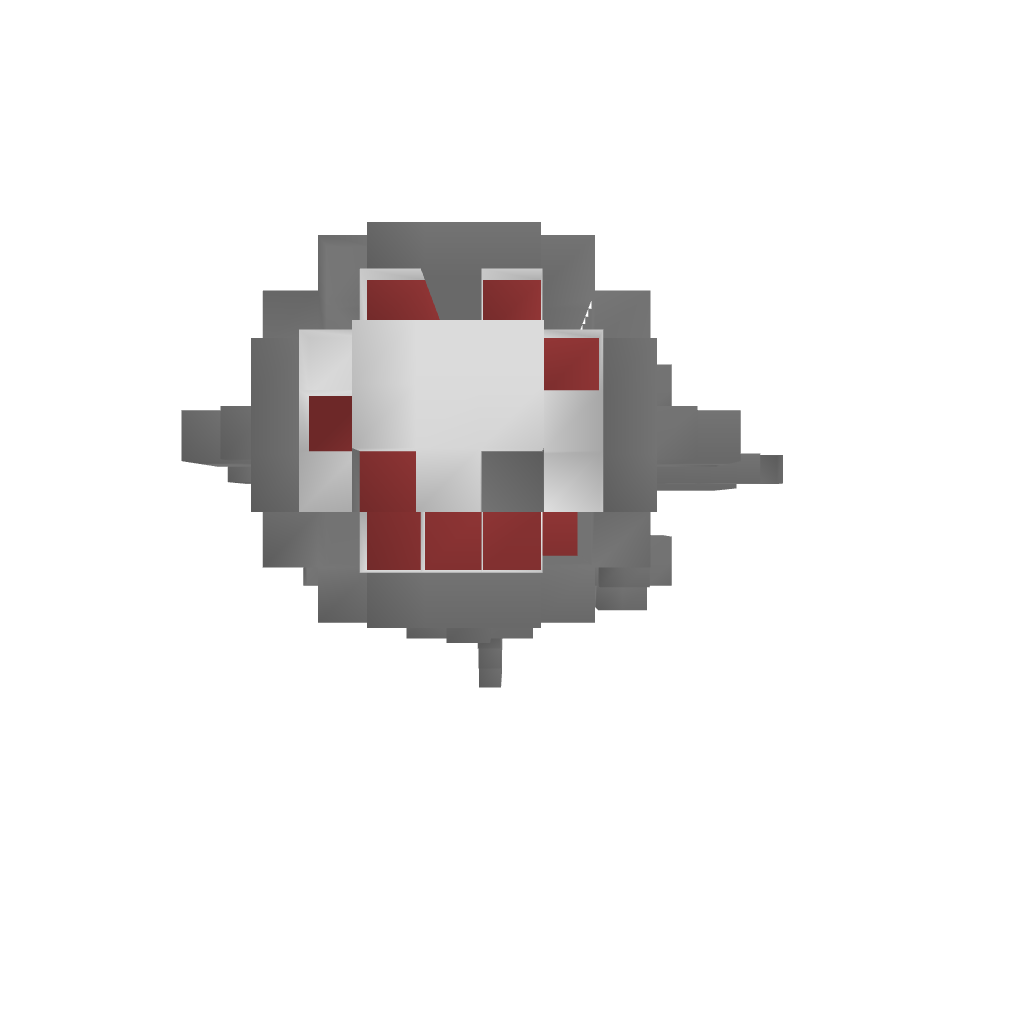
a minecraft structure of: subairship with torpedos v 1.1 bad low quality